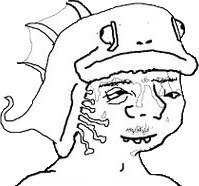
Label: 5_Brainlet